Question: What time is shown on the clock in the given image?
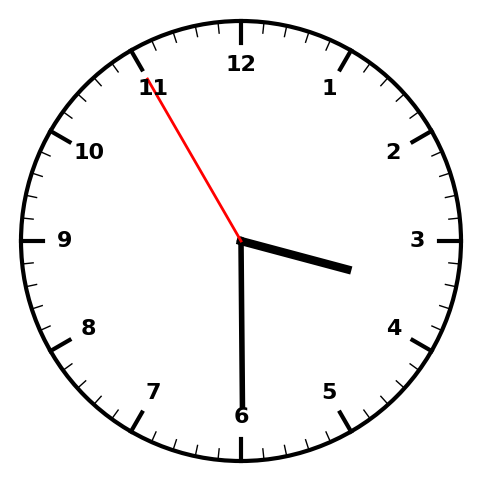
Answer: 03:29:55